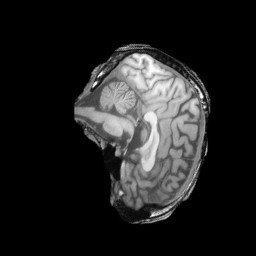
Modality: T1w
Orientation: sagittal
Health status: ill
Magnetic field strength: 3 T